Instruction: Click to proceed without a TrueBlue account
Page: checkout
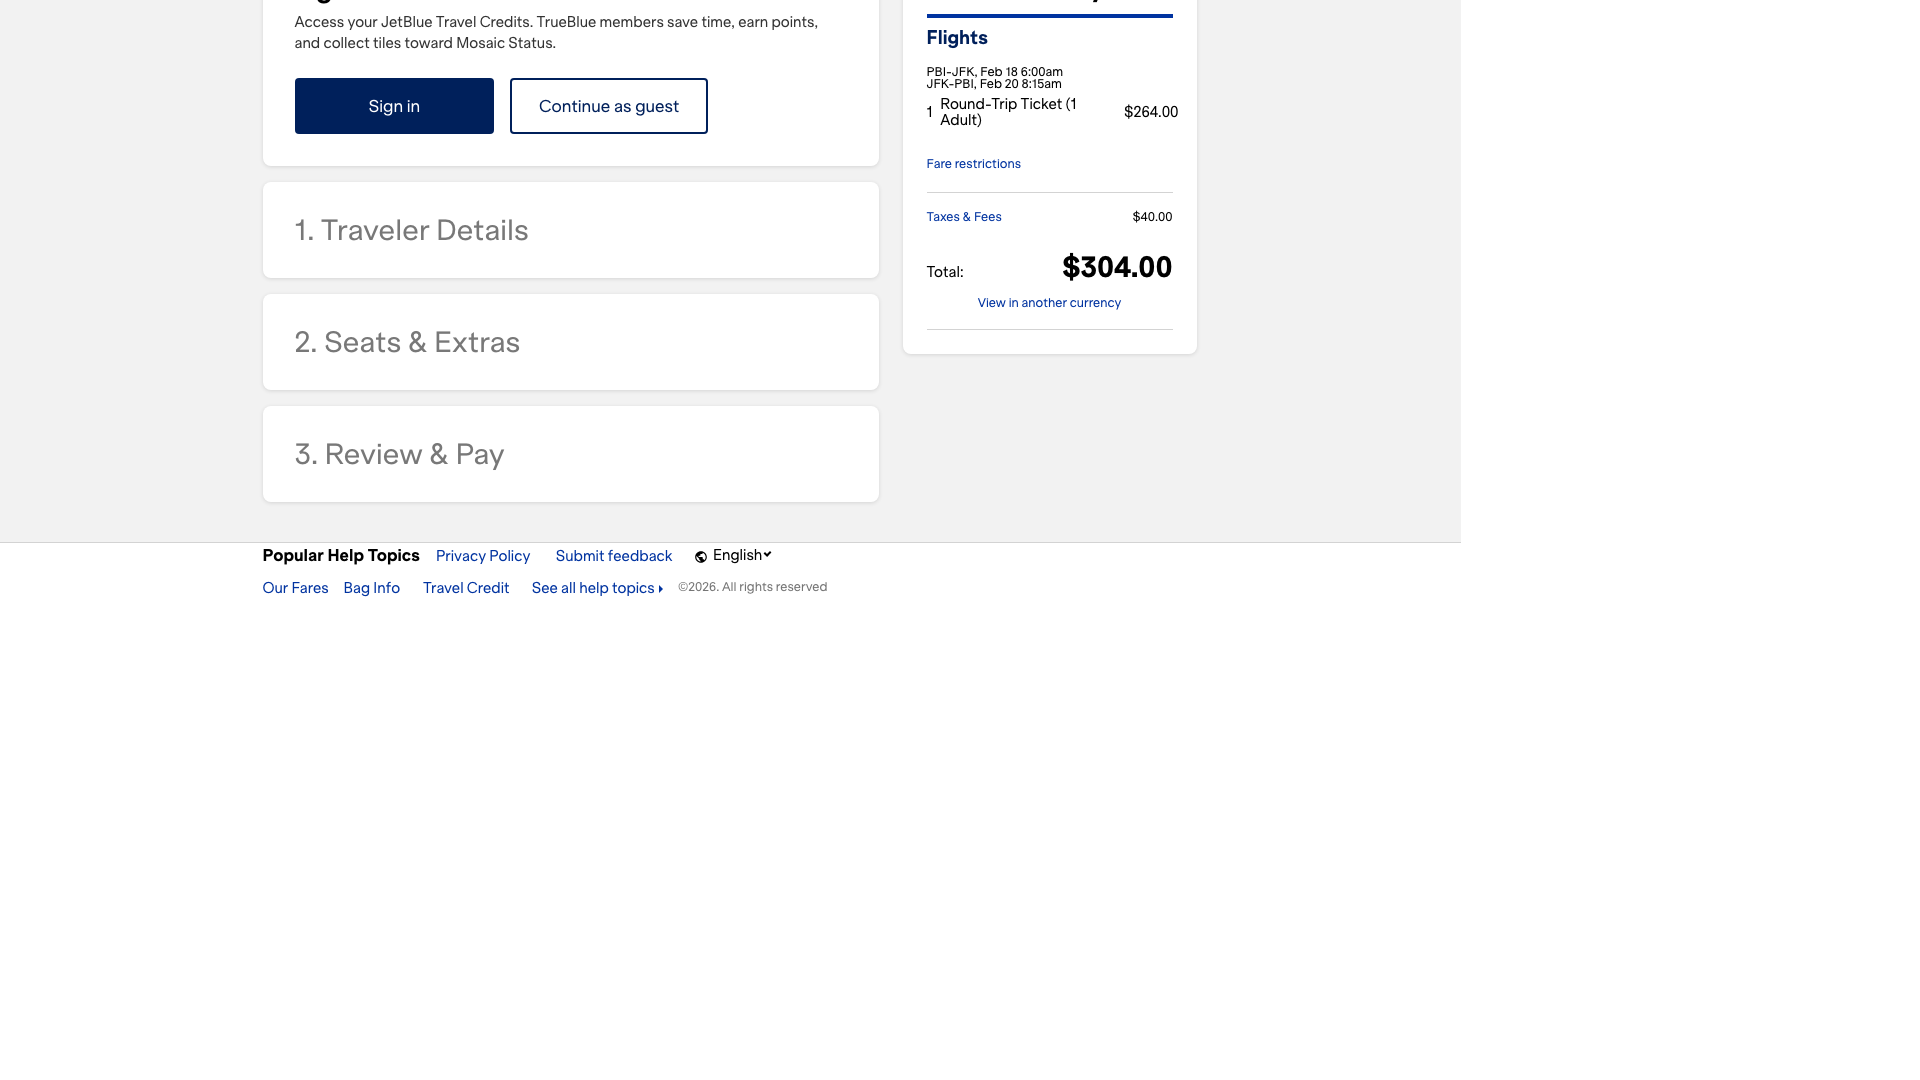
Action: click